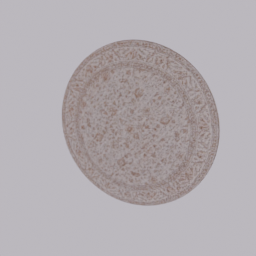
Label: decoration